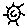
Label: sun